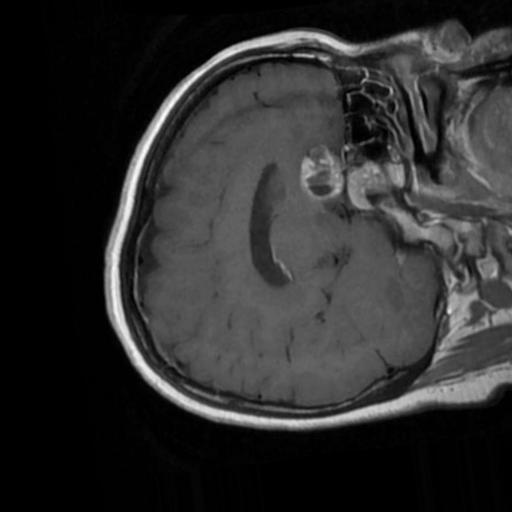
Label: brain_tumor